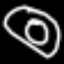
Label: donut